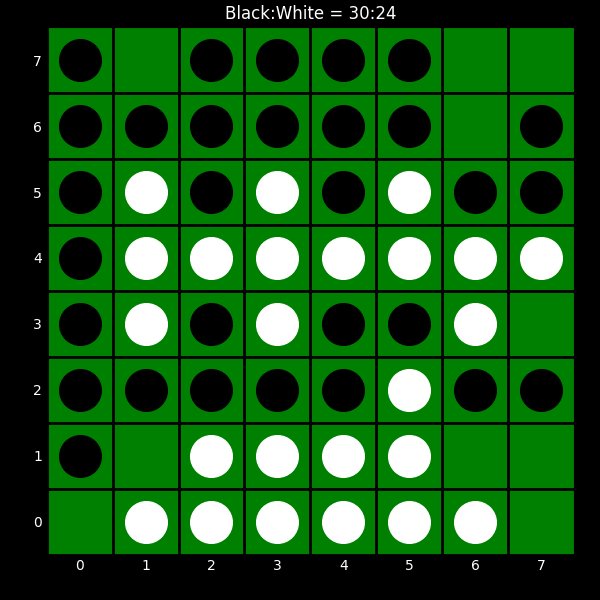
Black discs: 30
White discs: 24